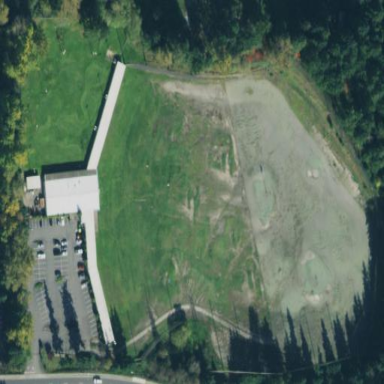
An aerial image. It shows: Golf course featuring driving range.